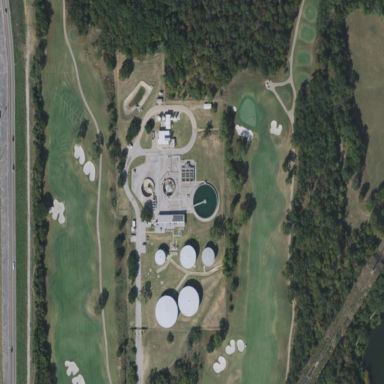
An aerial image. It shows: Water works facility.